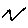
Label: zigzag